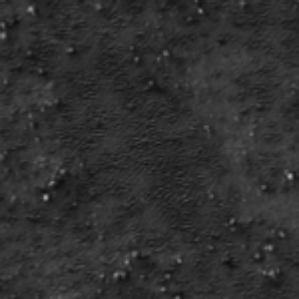
Label: frost